Question: Ok so this question is actually in two parts.
I coded a video filter for VLC and I would like to add a control to the Video Effects panel on the OS X UI. So far I've been able to link my plugin the the UI by hijacking one of the existing controls, but this isn't ideal.
Now, if I open up the Xcode project (I'm running Xcode 6.3.1) and try to open the 'VideoEffect.xib' file, I get the following error:

I tried to google this but it sounds like the only alternative would be to play archaeologist and dig up an old copy of Xcode 3. Is there any other way to be able to open this file and edit it somehow? I tried to look at the XML code but if I started to change that I'd do more damage than good.
The second thing I'd like to do is sending back values from the effect module to the UI. At the moment (by hijacking one of the existing sliders), all I can do is read a value from the panel with
'''
config_ChainParse(p_filter, FILTER_PREFIX, ppsz_filter_options, p_filter->p_cfg);
p_filter->p_sys->i_factor = var_CreateGetIntegerCommand(p_filter, FILTER_PREFIX "factor");
'''
and then, inside the callback function:
'''
p_sys->i_factor = VLC_CLIP( newval.i_int, 0, 255 );
'''
However, I haven't been able to write back the value. I'd like the filter to set 'p_sys->i_factor' to a random value at start. This works (using 'var_SetInteger()'), but it isn't reflected in the position of the slider in the Video Effect panel. I suspect I need to hack a bit deeper for that. Any ideas?
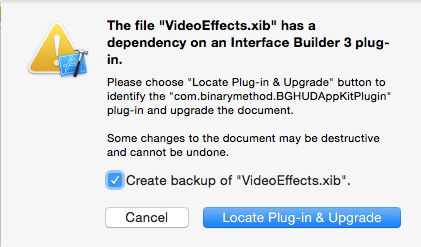
Answer: Regarding your first question with the xib-file. Consider downloading and using our forthcoming 3.0 code from git://git.videolan.org/vlc.git - it allows editing of said file without Xcode 3.
Regarding your second question, why would you want your video filter to interfere with the UI? This is not how the architecture of VLC works and there is no correct way to do it at this point. You would need to edit the core to do another global variable callback to ask the UI to reload the presented filter configuration.
Perhaps, if you give details about what your filter does and what you want to achieve, we find a more supported way :)